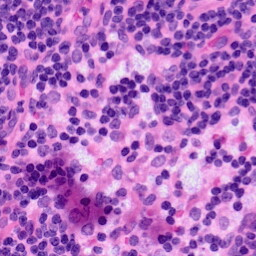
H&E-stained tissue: LymphNode